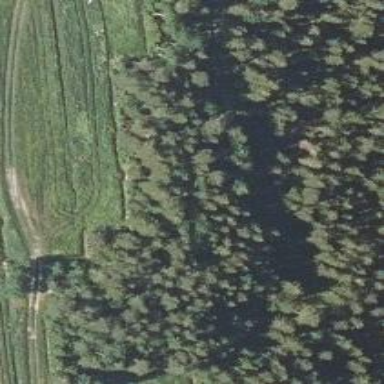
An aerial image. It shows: Evergreen forest with needle-leaved trees.